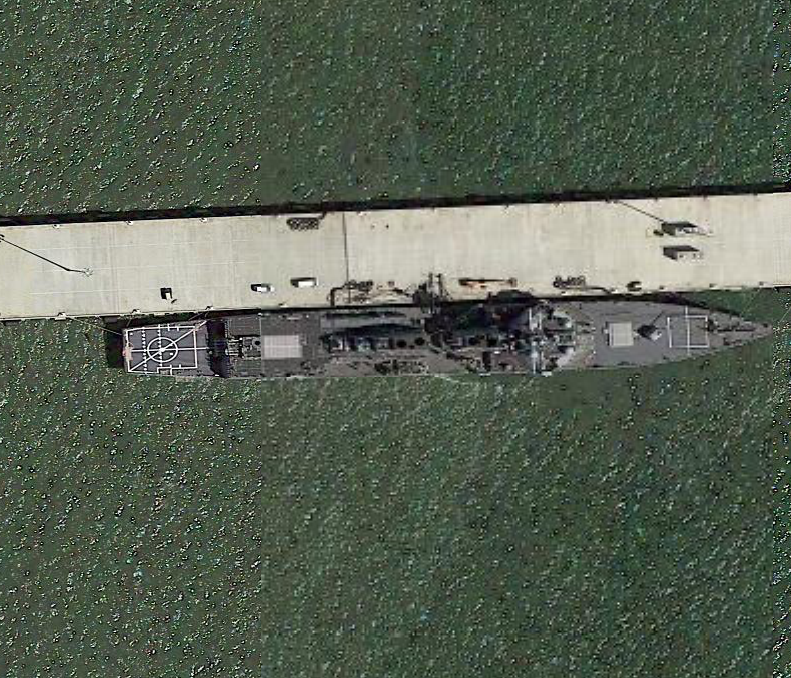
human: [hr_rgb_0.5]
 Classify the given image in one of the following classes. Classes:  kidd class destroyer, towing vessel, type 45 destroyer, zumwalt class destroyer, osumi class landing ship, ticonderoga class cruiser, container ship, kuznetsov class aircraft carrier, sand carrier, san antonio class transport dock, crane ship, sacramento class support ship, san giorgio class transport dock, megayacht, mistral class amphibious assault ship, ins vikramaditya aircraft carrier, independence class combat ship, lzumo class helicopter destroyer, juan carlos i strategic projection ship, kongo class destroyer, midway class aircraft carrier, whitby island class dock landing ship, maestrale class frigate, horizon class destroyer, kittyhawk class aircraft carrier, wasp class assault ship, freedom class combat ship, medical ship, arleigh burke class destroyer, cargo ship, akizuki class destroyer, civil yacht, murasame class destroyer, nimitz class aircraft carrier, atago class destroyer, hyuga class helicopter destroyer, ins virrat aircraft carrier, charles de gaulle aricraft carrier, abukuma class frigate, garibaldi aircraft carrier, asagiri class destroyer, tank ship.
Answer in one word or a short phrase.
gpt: Arleigh Burke class destroyer